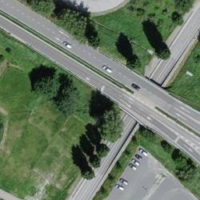
EUNIS habitat code: 57
Species observed at this site:
Medicago sativa